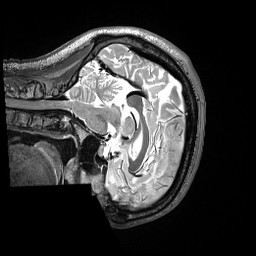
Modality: T2w
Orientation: sagittal